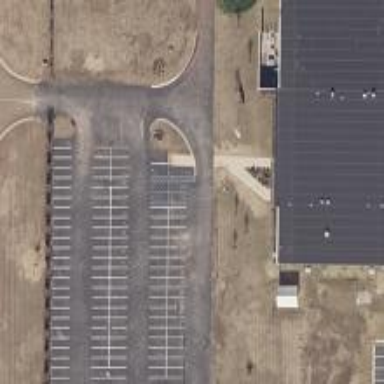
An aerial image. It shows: Parking space is available.